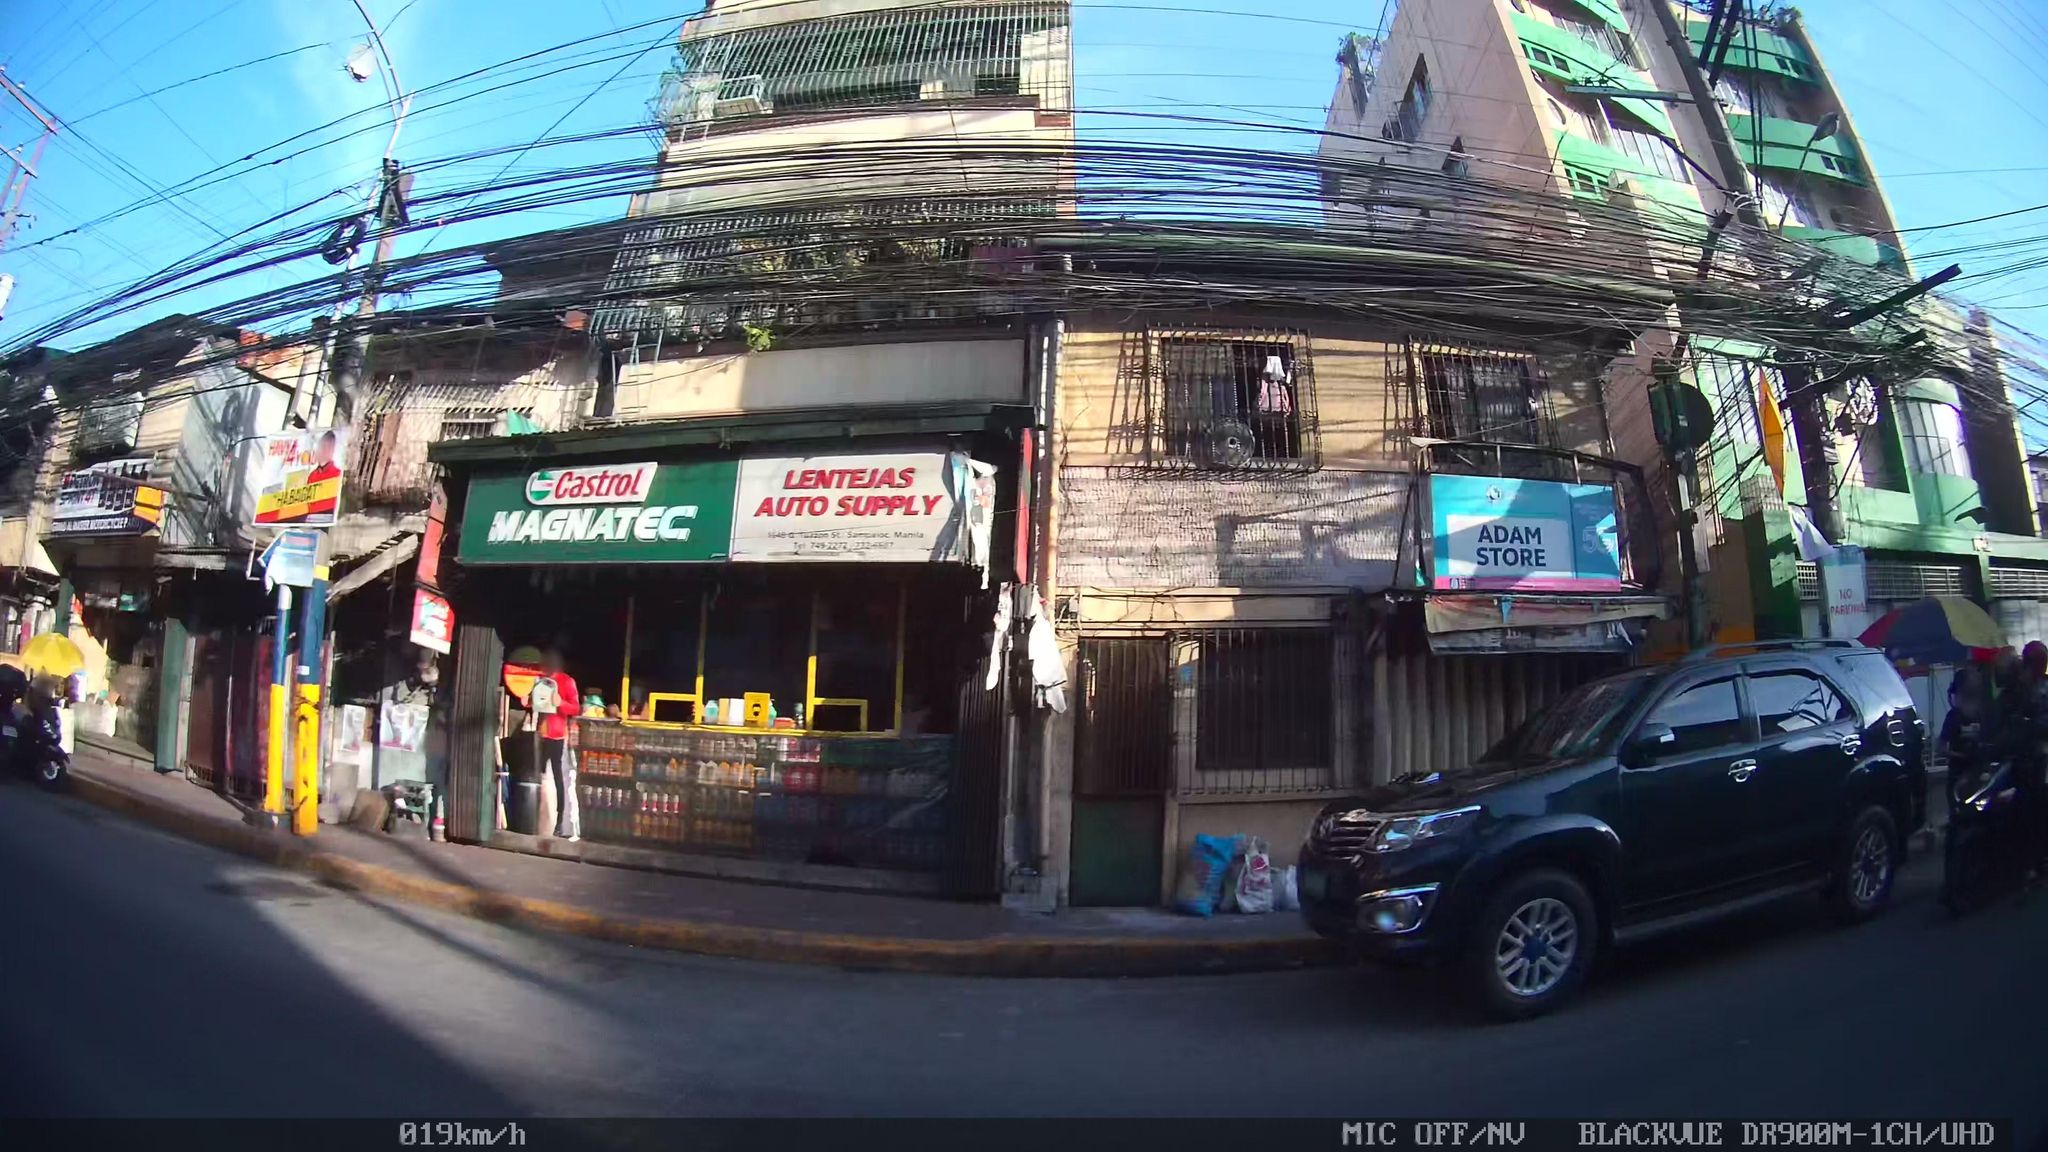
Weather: snowy
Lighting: day
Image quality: good
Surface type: driving surface
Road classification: secondary
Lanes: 2
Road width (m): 9
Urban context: urban centre
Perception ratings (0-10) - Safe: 3.86, Lively: 5.33, Beautiful: 5.53, Boring: 1.03, Depressing: 6.22, Wealthy: 3